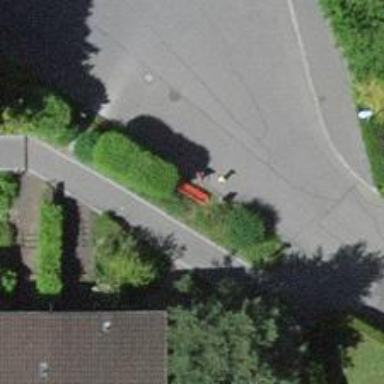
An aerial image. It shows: Red bench.